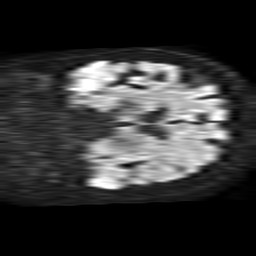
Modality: TRACE
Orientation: coronal
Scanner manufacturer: philips
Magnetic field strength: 1.5 T
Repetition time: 4.6 s
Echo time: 0.08517 s